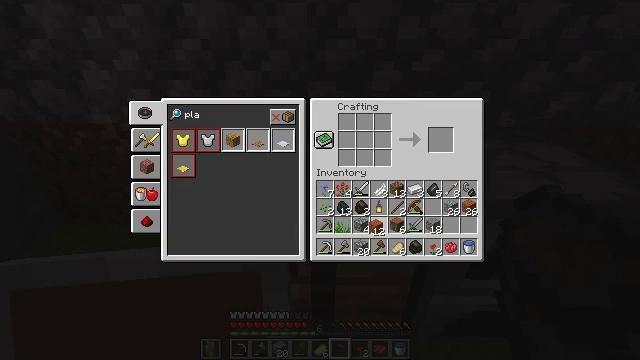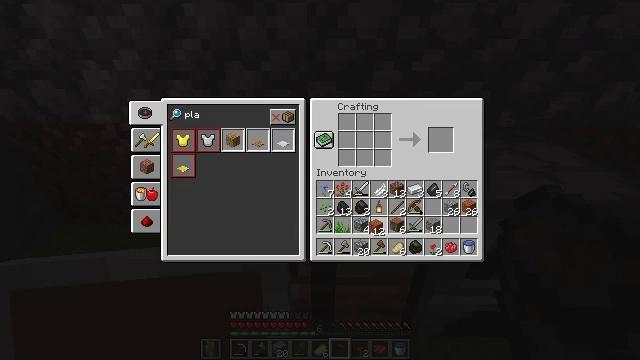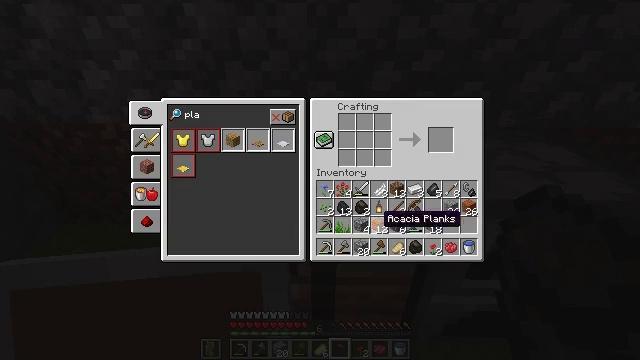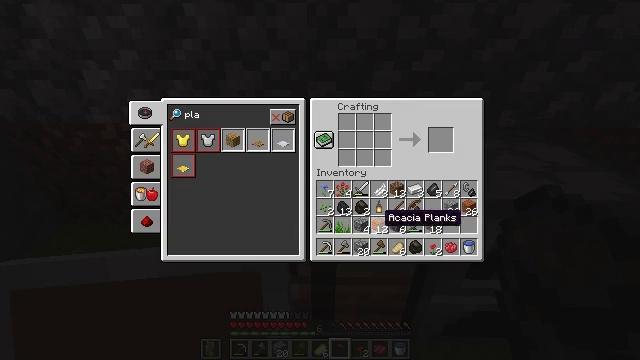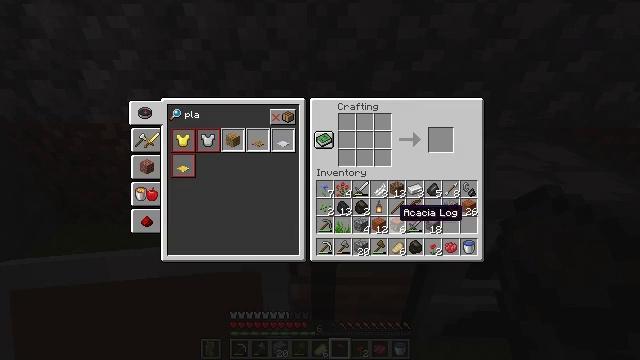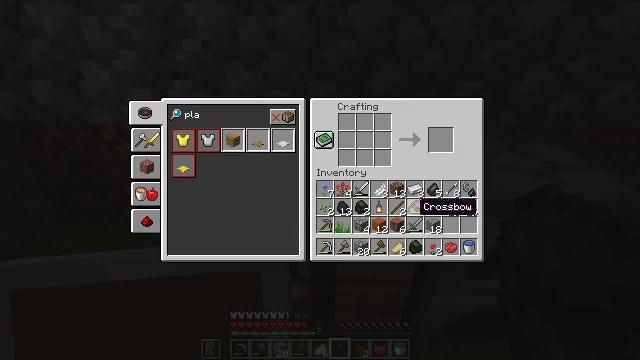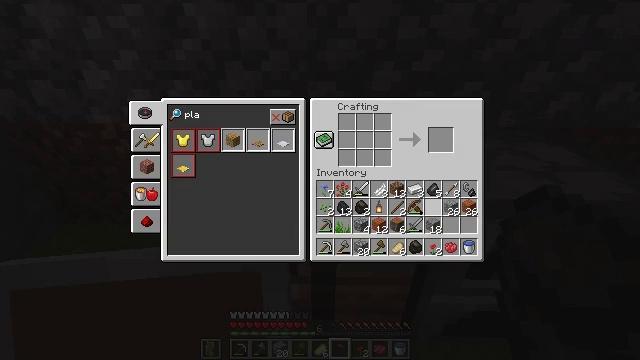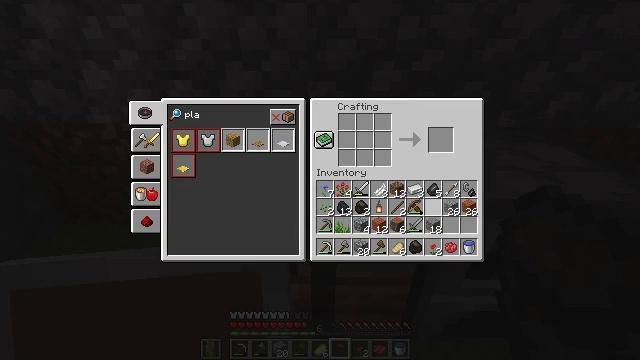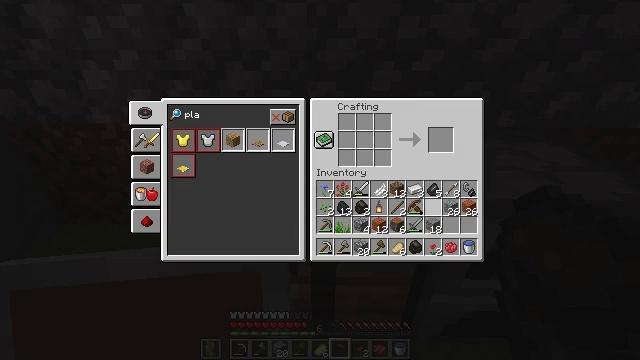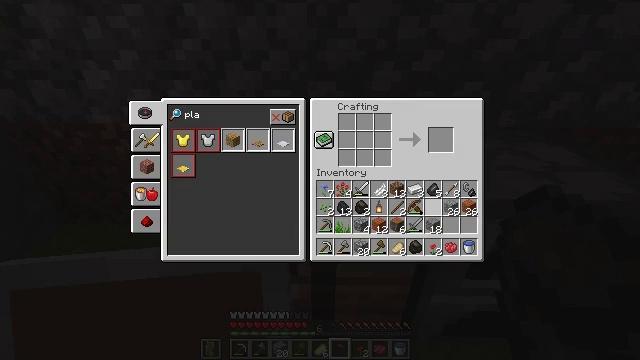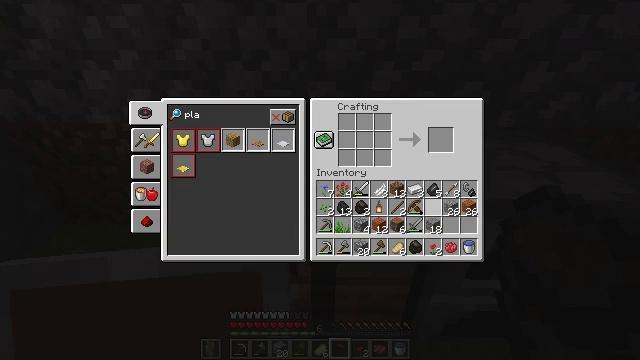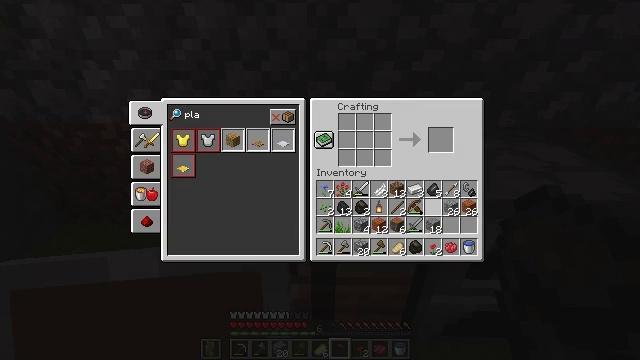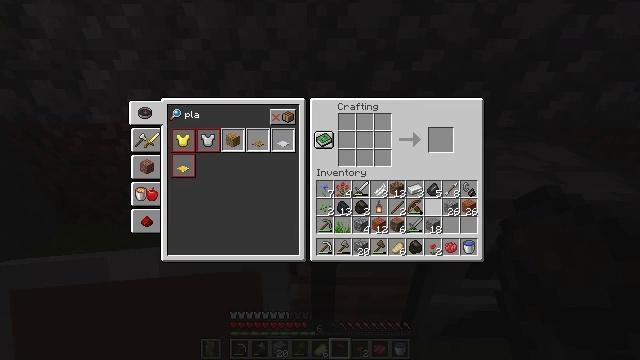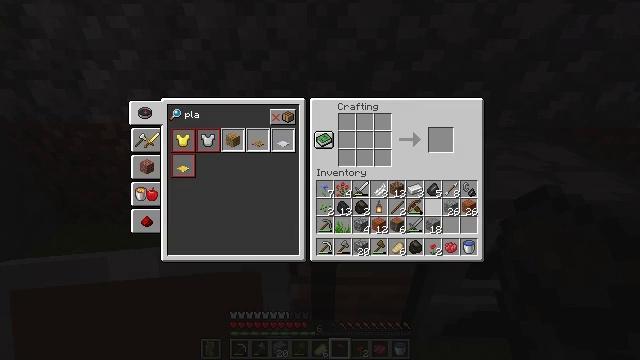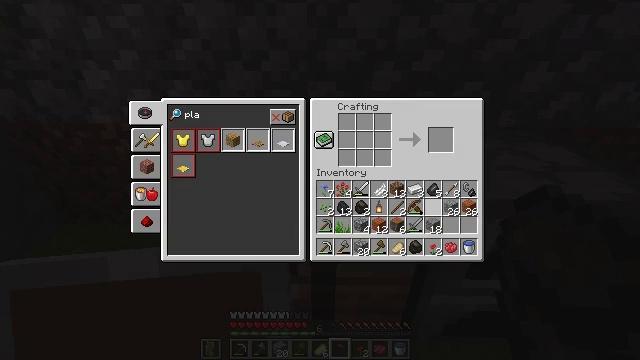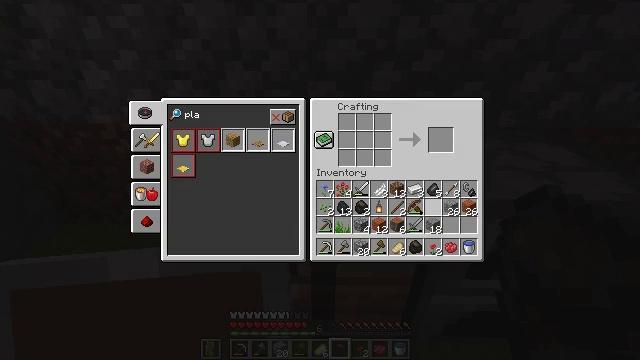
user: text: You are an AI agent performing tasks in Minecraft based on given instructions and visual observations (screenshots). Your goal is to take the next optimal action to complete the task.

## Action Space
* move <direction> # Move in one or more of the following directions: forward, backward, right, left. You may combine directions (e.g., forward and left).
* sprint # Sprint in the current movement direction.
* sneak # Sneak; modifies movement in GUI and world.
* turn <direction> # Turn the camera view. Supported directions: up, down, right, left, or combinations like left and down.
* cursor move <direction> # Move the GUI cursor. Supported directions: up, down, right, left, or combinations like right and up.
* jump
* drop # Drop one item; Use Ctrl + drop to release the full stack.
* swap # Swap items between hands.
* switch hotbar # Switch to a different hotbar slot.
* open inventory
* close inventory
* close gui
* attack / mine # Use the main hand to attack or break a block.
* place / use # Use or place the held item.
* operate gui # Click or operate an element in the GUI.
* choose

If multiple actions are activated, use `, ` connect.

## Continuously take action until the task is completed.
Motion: motion action
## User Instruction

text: Take acacia planks to craft an acacia door.
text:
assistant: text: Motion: operate gui
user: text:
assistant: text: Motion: no_op
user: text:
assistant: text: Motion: no_op
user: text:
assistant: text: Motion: cursor move right
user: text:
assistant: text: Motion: cursor move right
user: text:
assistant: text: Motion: cursor move right
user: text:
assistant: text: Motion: no_op
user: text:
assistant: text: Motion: no_op
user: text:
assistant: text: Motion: no_op
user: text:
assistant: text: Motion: no_op
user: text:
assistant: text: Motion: no_op
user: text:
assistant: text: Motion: no_op
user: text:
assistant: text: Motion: no_op
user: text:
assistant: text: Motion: no_op
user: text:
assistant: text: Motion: no_op
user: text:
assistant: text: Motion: no_op
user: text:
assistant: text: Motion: no_op
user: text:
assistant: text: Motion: no_op
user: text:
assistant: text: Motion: no_op
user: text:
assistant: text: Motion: close gui
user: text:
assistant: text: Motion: no_op
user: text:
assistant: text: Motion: no_op
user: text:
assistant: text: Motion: turn right
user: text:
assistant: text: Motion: turn right
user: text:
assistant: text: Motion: turn right
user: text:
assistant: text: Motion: turn right
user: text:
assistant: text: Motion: turn right
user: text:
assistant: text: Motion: turn right
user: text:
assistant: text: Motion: no_op
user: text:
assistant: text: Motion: turn right